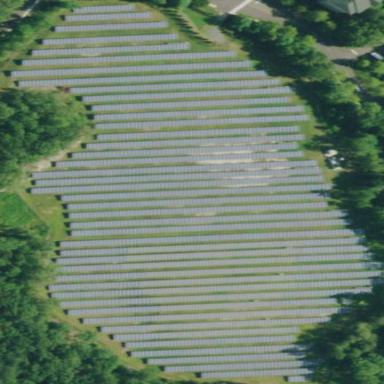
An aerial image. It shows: Solar power plant using photovoltaic technology.